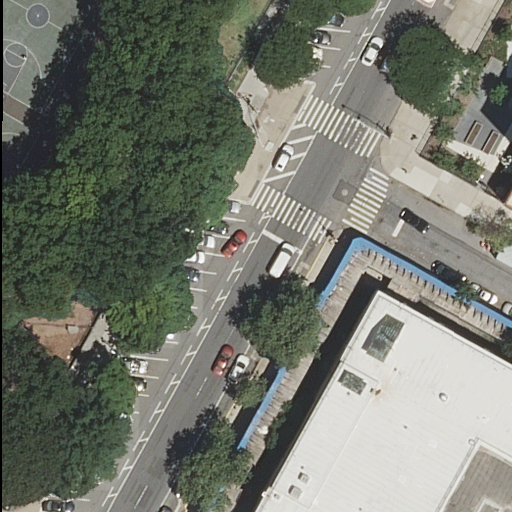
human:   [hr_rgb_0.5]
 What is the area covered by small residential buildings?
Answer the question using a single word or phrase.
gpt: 0m2

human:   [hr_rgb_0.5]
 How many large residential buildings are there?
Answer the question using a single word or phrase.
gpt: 1

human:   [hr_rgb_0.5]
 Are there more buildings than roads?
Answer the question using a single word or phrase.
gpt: no

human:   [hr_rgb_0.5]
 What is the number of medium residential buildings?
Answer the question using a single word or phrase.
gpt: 0

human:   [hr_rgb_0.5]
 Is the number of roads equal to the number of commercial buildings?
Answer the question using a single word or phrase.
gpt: no

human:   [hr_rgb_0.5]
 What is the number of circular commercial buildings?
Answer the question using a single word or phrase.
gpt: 0

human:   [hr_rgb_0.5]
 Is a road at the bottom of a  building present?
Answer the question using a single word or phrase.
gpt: yes

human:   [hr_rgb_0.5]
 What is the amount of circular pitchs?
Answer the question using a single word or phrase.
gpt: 0

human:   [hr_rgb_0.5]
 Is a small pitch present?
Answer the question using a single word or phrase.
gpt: yes

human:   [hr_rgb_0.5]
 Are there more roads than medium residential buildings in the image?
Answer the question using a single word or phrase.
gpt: yes

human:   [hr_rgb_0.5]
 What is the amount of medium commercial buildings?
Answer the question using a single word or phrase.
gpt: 0

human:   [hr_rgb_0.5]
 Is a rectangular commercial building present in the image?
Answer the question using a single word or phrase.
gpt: no

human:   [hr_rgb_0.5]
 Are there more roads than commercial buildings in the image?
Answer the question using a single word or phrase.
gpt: yes

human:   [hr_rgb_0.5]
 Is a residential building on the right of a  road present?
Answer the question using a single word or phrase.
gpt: yes

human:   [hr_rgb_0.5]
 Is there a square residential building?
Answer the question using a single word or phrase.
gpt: no

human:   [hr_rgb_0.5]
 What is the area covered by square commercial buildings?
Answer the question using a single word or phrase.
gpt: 0m2

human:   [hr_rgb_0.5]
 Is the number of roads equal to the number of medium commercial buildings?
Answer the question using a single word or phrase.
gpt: no

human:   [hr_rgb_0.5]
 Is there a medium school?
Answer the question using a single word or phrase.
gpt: no

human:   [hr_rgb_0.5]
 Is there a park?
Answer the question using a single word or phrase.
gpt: yes

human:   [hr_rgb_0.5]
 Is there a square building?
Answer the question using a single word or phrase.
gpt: no

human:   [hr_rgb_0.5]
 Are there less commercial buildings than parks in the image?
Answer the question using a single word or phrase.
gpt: yes

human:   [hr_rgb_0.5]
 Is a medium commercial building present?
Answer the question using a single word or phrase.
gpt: no

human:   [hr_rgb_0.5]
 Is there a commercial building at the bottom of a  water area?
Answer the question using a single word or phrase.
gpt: no

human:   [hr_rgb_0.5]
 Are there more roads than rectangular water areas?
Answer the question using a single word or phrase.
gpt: yes

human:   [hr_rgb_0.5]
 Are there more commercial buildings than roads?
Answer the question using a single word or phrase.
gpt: no

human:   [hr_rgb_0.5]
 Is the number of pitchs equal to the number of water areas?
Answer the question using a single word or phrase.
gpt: no

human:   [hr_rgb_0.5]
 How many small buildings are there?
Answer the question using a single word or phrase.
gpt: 1

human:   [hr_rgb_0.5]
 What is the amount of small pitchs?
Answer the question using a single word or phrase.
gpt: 1

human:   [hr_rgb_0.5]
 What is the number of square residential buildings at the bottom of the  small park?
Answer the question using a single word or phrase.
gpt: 0

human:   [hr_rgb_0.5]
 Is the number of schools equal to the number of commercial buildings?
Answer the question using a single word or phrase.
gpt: no

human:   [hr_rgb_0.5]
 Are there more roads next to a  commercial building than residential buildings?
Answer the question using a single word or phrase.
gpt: no

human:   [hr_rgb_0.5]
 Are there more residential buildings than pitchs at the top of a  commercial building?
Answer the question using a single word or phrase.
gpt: yes

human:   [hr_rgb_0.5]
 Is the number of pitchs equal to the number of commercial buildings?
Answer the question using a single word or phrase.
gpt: no

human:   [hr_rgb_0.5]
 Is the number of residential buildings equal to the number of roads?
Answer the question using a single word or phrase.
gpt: no

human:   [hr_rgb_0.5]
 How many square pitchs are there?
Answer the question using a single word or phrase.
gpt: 0

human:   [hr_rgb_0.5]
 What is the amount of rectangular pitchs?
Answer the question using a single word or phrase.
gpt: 2